Question: So I'm designing an org chart based on the table element and I have a problem. I'm using '<hr>' elements to create the connectors; however, I can't get the dead space inbetween elements to go away. I've spent the last hour trying to figure out how the hell to get it to work and I just can't seem to figure it out.
I've included a picture to show:

The other issue is more of a question I haven't really looked into but figured I'd ask anyway. How can I lock the height of my table items. I've locked the width just fine but I can't seem to lock the height to 70px.
And here is some choice code:
'''
<table class="orgchart" cellspacing="0" cellpadding="0">
<tr>
<td></td><td></td><td></td><td></td><td></td><td></td><td class="item"><a href="#director">Director</a></td><td></td><td></td><td></td><td></td><td></td><td></td><td></td>
</tr>
<tr class="divider"><td></td><td></td><td></td><td></td><td></td><td></td><td><hr width="1" size="20"></td><td></td><td></td><td></td><td></td><td></td><td></td><td></td></tr>
<tr>
<td></td><td></td><td></td><td></td><td></td><td class="item">Assistant to the Director</td><td></td><td class="item">Deputy Director</td><td></td><td></td><td></td><td></td><td></td><td></td>
</tr>
'''
And the CSS:
'''
.orgchart td {
width: 70px;
height: 70px;
text-align: center;
overflow: hidden;
white-space: no-wrap;
}
.divider td {
height: 20px;
}
.item {
border: 2px solid black;
}
'''
And here is the CodePen: <URL>
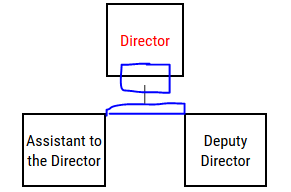
Answer: There's a 'margin' all the way around the '<hr>'. Remove the top and bottom margins from the '<hr>'. All browsers apply default styling to elements, though not always the same. As a result you will see reset and normalize stylesheets used to improve visual consistency and development pains.
<URL> with CSS below added.
'''
hr {
margin: 0 auto;
}
'''
If I was doing this project I would find a simple grid framework to layout with DIVs or more than likely I would create this chart as an inline SVG.